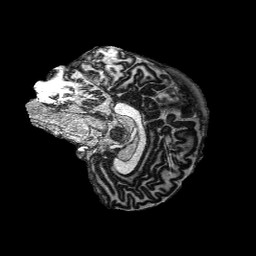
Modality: MP2RAGE
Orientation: sagittal